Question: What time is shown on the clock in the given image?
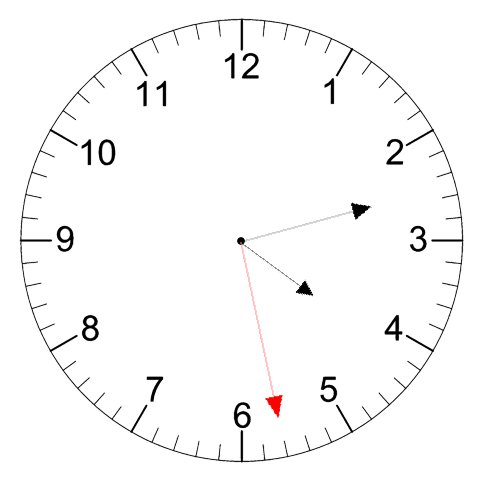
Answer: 04:12:28